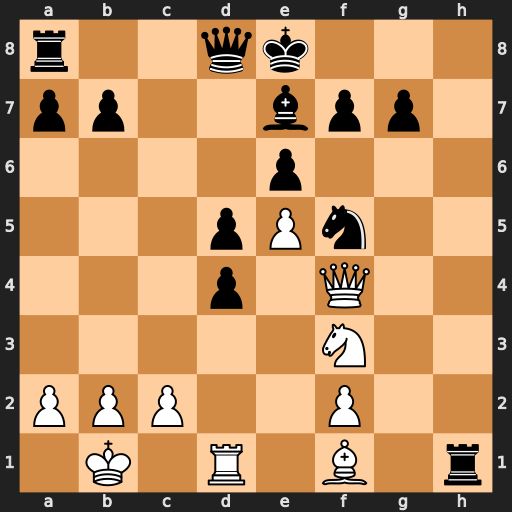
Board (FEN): r2qk3/pp2bpp1/4p3/3pPn2/3p1Q2/5N2/PPP2P2/1K1R1B1r
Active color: w
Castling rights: q
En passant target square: -
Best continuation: Bb5+ Kf8 Rxh1